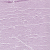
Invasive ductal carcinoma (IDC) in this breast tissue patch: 0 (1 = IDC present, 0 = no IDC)